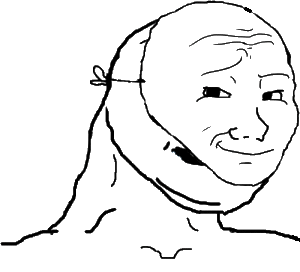
Label: 5_Brainlet